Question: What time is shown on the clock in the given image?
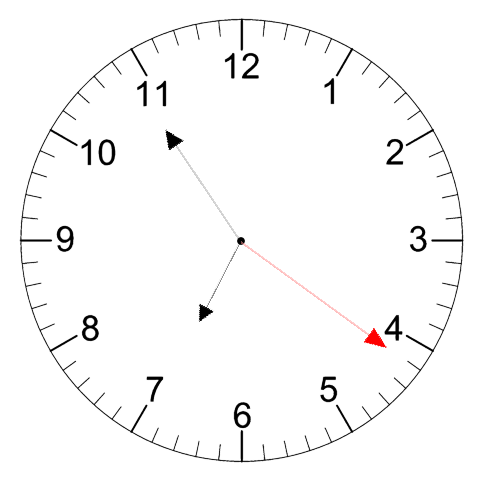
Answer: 06:54:21